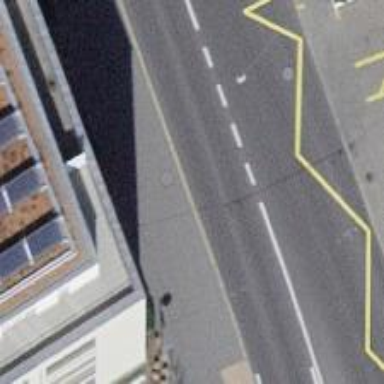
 which is classified as primary highway."